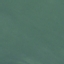
Label: SeaLake